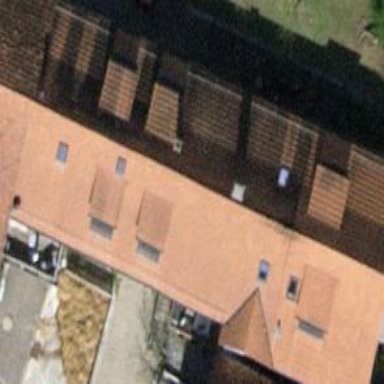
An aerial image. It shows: Farm building with gabled roof.